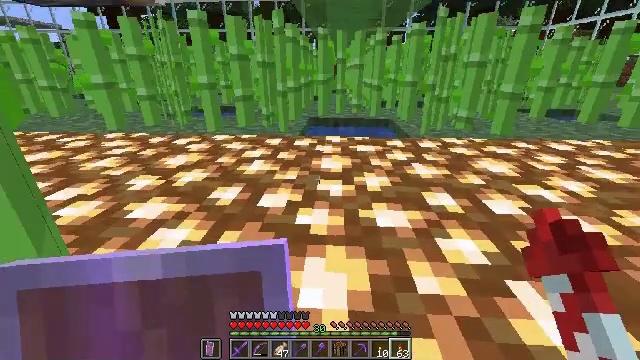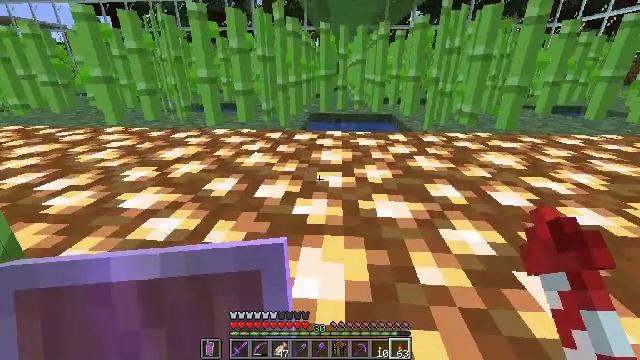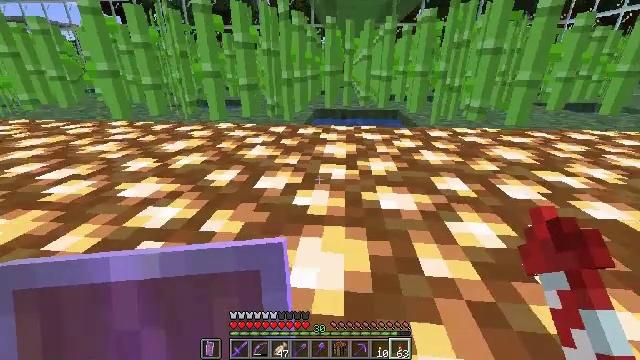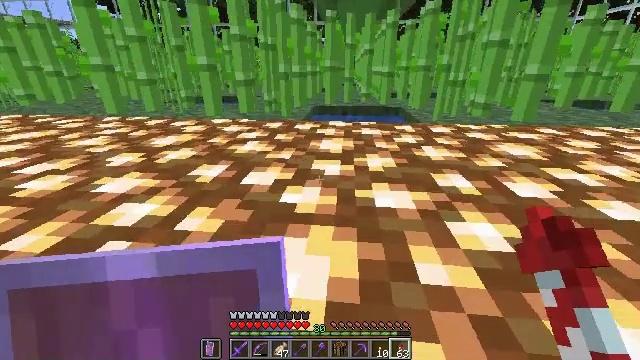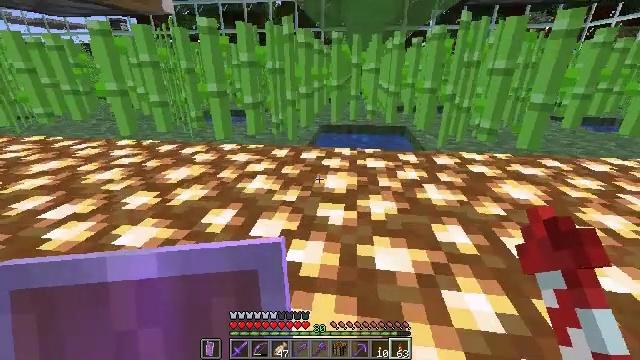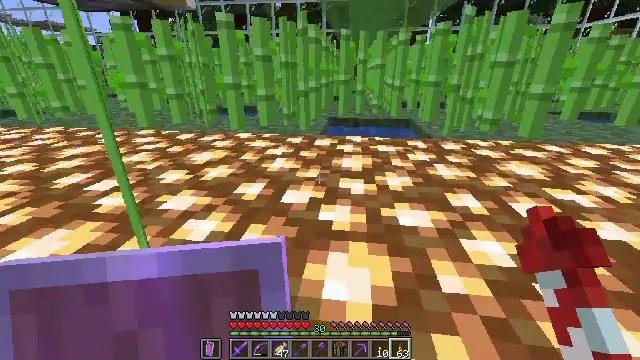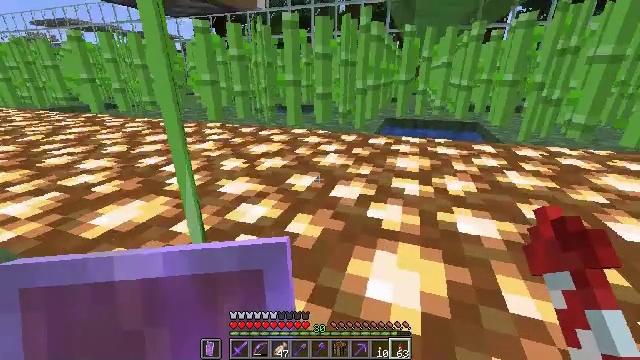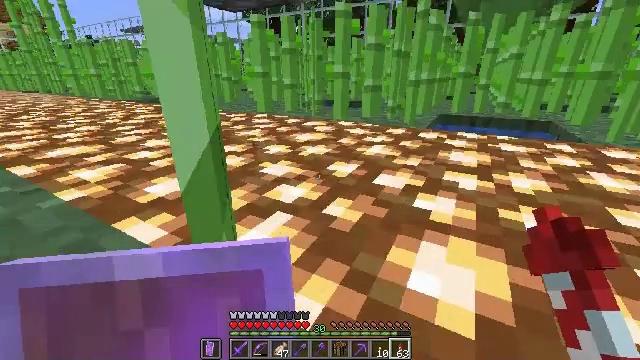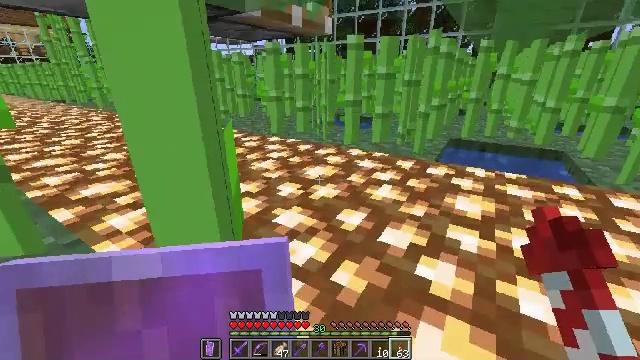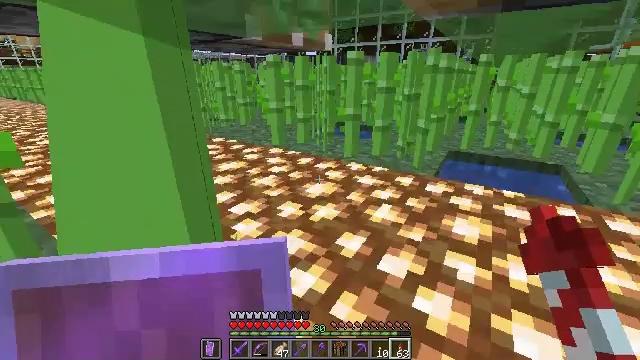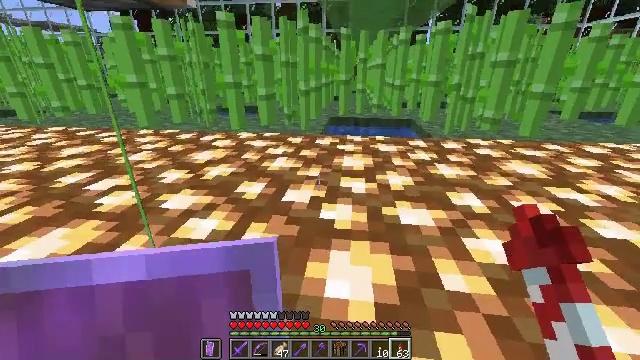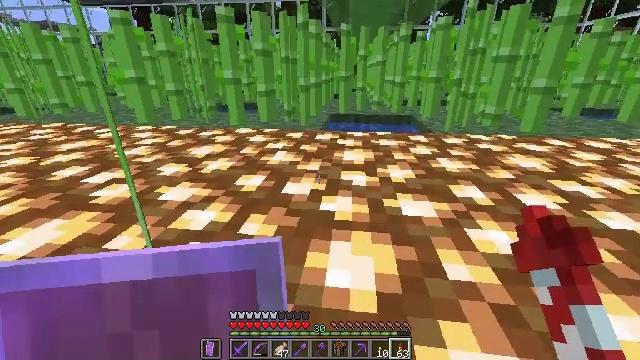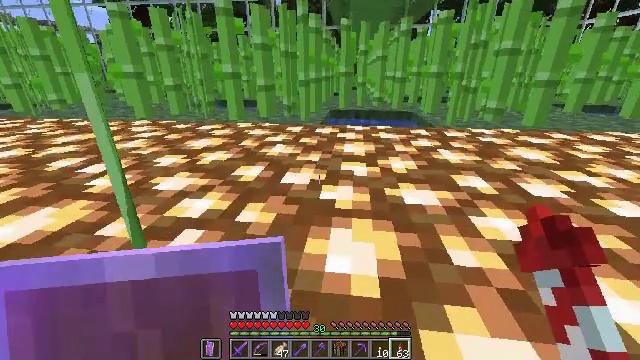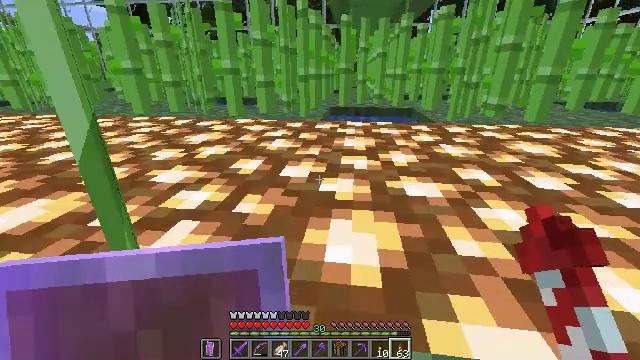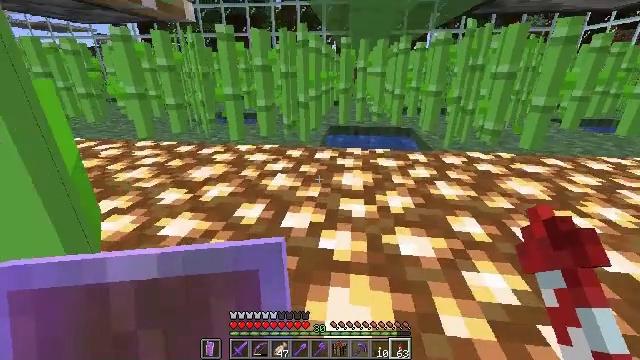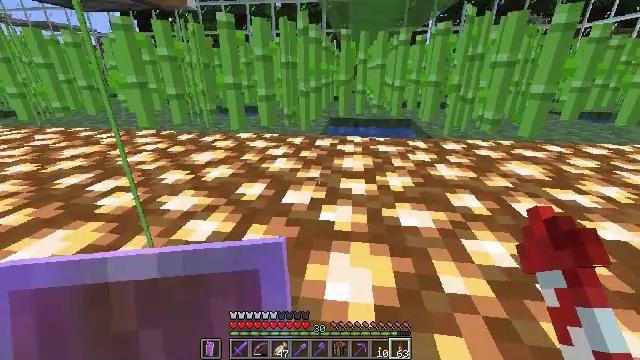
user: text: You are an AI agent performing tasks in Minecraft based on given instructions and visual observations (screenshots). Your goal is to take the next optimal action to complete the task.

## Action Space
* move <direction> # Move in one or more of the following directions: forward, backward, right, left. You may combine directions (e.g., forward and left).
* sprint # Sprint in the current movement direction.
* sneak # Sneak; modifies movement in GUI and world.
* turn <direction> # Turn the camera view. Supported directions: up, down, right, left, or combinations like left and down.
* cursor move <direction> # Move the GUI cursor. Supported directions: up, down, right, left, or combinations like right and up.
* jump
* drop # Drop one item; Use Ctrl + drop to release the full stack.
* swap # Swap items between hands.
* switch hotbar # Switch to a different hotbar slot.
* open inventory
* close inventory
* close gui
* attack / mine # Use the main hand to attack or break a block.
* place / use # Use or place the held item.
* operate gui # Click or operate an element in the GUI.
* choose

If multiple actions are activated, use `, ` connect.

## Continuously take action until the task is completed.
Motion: motion action
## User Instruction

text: Mine the sticky piston.
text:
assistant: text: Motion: move forward and move right
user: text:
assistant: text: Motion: move forward and move right, turn left
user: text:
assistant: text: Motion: move forward
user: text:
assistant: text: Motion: move forward, turn left, jump
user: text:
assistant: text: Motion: move forward, turn left, jump
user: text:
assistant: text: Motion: move forward, turn left
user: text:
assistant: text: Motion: move forward, turn left, jump
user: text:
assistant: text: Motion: move forward, turn left, jump
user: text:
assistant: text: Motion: move forward, jump
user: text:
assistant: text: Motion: move forward, jump
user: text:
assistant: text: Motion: move forward, jump
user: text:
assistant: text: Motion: move forward, jump
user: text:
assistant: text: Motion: move forward
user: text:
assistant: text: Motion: move forward, jump
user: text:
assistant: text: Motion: move forward, jump
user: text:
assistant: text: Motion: move forward, jump
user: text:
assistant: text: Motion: move forward, jump
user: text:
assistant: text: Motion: move forward, jump
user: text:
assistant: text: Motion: move forward, jump
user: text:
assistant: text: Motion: move forward and move right, turn right, jump
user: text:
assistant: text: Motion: move forward and move right, turn right
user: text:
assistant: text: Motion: move forward and move right, turn right
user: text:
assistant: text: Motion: move forward and move right, turn right
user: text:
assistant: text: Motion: move forward and move right
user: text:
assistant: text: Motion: move forward and move right
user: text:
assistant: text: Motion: move forward and move right
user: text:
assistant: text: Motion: move forward and move right
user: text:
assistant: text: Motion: move forward and move right, turn left
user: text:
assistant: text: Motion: move forward, turn left
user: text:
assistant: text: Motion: move forward